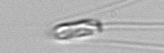
Label: Chaetoceros_throndsenii